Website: walmart
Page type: account-selection
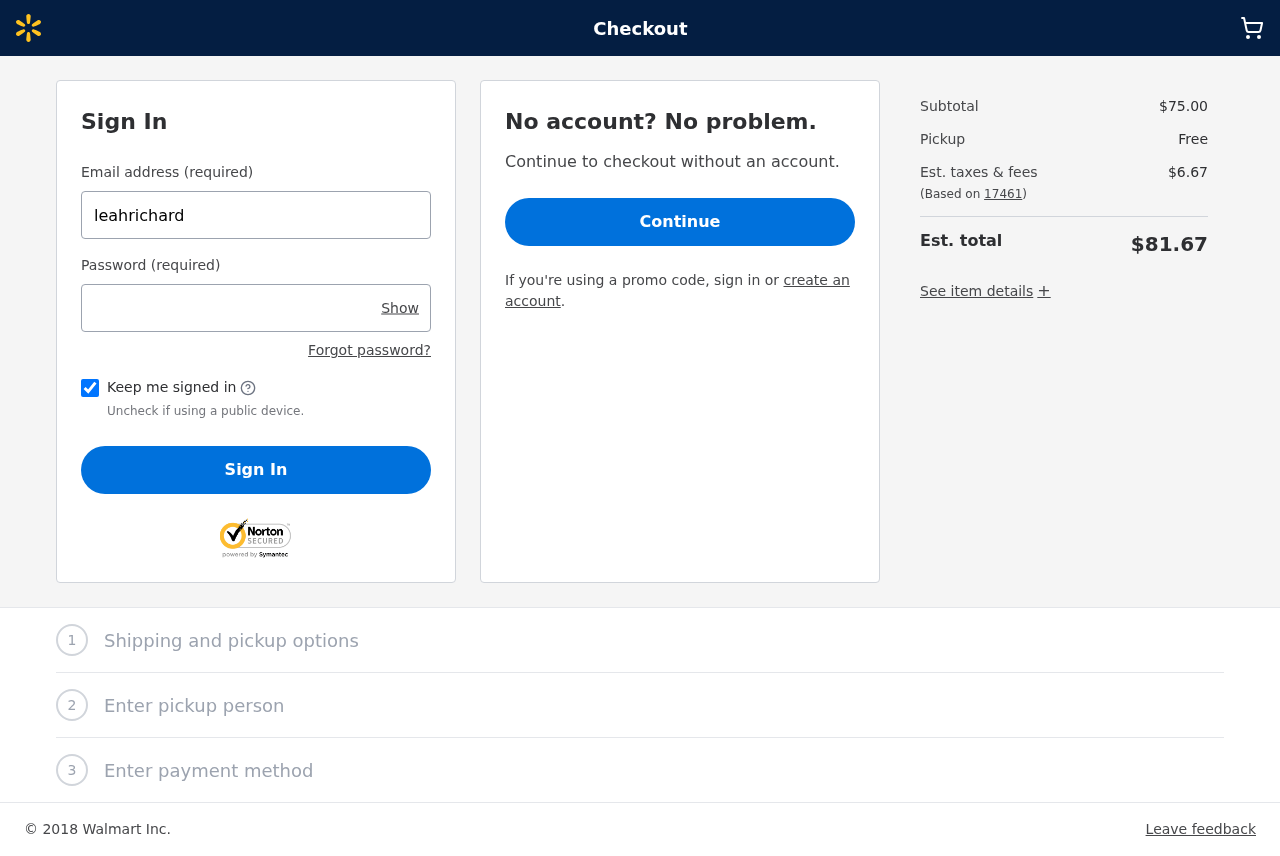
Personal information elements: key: PII_LOGIN_USERNAME
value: leahrichardson9
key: PII_POSTCODE
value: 17461
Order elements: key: ORDER_SUBTOTAL
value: $75.00
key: ORDER_TAX
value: $6.67
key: ORDER_TOTAL
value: $81.67